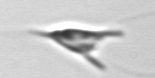
Label: Chrysochromulina_lanceolata